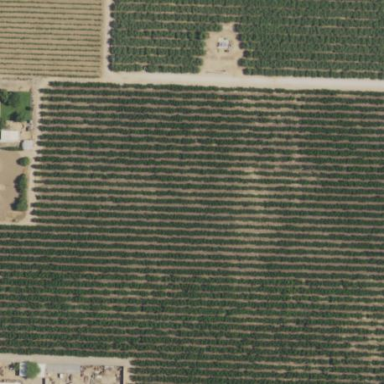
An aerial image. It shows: Orchard.